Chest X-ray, AP view. Patient: 60 years old, sex M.
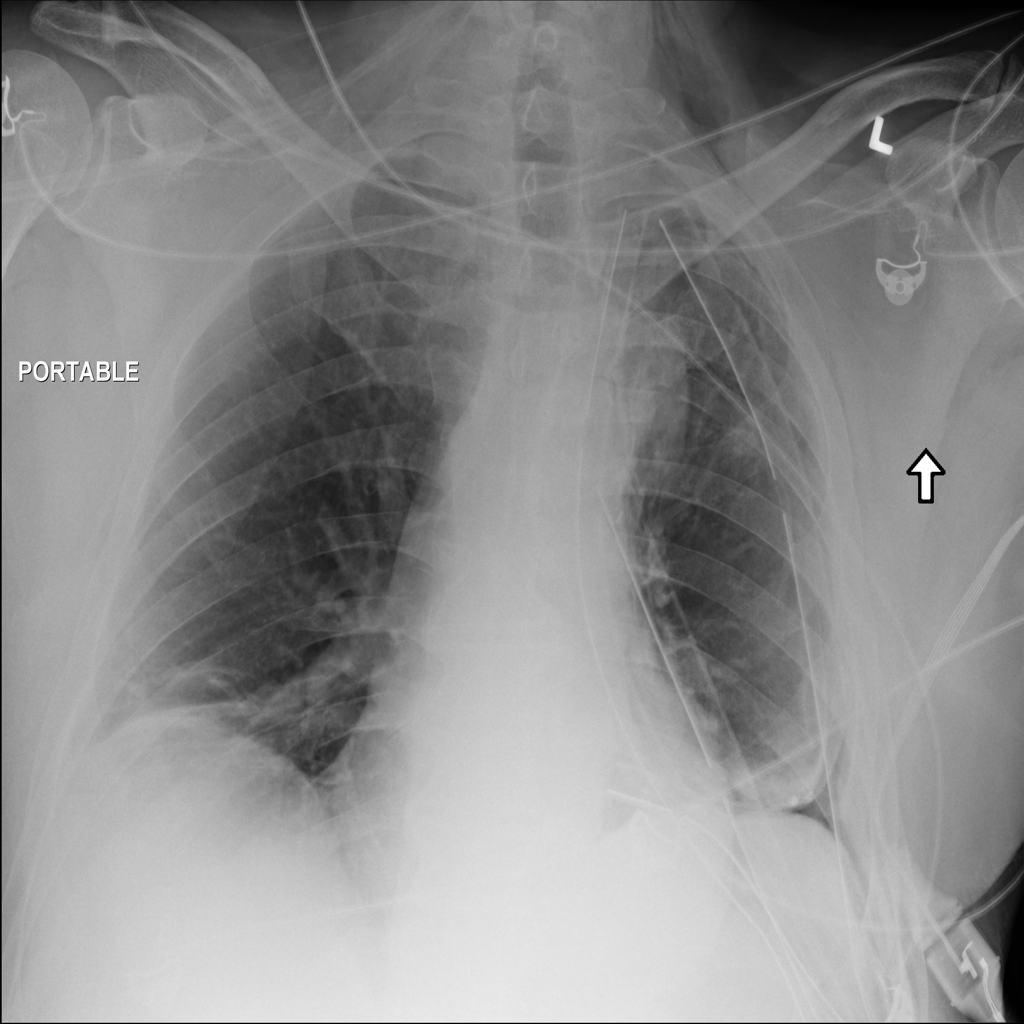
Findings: Atelectasis, Emphysema, Pneumothorax